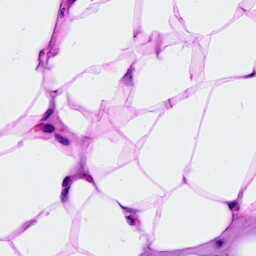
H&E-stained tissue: Breast